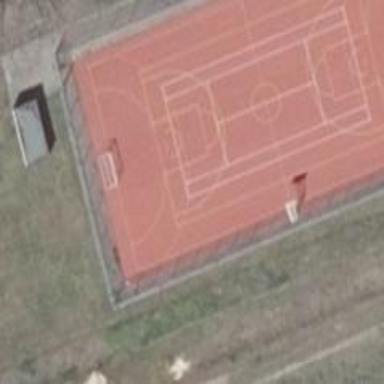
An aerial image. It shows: Soccer pitch for leisureland activities.